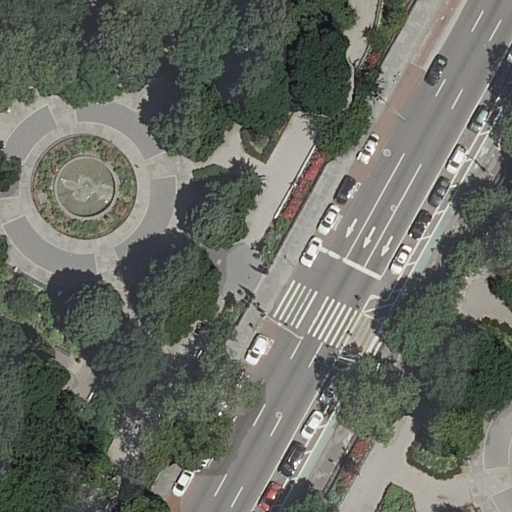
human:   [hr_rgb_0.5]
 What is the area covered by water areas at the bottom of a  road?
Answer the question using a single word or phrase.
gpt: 108m2

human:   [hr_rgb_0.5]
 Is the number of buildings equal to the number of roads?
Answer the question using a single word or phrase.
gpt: no

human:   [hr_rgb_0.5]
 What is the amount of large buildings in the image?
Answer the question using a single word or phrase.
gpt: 0

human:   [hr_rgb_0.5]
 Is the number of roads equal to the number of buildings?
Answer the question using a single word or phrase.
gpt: no

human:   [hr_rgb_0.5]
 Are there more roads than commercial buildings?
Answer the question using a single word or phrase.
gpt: yes

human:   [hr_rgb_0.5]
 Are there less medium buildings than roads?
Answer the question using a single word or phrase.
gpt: yes

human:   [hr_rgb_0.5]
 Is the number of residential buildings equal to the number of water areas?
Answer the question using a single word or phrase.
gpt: yes

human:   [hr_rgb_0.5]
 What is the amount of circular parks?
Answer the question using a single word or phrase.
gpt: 0

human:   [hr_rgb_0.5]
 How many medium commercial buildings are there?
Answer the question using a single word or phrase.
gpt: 0

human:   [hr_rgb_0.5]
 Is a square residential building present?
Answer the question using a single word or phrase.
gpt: no

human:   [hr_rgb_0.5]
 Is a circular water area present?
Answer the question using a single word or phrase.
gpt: yes

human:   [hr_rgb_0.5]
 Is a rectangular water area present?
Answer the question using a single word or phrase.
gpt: yes

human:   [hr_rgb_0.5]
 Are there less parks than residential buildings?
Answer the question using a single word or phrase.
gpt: no

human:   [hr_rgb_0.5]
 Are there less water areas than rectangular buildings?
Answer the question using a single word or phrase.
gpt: no

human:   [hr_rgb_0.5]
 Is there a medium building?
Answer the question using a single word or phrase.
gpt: no

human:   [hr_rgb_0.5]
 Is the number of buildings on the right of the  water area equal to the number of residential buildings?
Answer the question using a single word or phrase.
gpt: yes

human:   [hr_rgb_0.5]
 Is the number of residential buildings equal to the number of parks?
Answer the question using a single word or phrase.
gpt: yes

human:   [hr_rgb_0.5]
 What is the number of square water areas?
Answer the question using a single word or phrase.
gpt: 1

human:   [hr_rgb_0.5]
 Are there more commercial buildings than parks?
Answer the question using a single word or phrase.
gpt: no

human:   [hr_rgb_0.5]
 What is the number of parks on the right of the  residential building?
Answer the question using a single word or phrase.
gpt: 1

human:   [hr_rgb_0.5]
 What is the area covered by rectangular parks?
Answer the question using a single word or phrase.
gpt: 6271m2

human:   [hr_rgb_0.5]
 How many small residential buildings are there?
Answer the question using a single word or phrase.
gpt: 1

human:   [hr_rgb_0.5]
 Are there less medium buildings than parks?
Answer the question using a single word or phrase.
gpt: yes

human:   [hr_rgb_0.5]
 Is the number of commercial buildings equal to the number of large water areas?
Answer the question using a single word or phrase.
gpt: yes

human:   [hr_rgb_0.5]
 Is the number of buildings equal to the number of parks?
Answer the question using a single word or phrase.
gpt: yes

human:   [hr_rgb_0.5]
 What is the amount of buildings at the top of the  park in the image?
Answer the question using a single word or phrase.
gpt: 1

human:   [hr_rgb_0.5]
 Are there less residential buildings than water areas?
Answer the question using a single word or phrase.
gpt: no

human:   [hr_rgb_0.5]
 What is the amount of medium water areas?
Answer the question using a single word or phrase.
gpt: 1

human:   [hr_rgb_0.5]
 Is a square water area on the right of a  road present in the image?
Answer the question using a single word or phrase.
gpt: yes

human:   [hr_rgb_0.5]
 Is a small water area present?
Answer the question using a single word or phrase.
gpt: no

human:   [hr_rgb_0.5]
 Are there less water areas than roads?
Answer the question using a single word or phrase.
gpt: yes

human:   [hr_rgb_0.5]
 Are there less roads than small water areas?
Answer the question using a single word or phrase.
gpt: no

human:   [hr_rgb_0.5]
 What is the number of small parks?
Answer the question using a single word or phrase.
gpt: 0

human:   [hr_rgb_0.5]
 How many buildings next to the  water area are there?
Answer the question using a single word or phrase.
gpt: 1

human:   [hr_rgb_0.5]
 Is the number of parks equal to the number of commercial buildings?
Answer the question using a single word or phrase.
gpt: no

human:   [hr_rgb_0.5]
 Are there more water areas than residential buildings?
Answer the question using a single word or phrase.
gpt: no